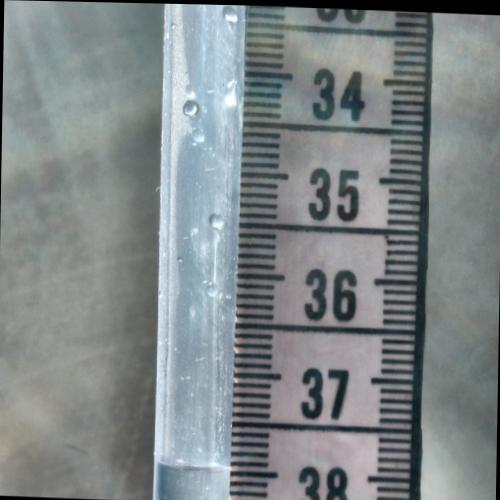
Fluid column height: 37.9 cm